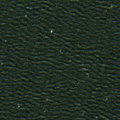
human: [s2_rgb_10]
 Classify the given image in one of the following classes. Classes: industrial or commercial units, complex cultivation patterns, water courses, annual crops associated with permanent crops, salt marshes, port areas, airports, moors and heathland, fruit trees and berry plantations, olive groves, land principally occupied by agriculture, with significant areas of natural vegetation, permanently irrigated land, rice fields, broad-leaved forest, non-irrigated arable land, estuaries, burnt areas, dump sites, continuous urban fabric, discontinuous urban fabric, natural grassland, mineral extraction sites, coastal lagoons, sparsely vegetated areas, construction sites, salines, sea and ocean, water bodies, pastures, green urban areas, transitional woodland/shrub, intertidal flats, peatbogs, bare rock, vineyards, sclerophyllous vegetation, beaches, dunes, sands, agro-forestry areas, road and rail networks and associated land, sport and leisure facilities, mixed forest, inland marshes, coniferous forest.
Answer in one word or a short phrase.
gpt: sea and ocean